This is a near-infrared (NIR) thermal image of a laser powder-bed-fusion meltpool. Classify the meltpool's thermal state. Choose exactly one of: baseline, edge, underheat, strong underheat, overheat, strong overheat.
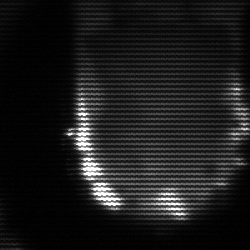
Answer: baseline